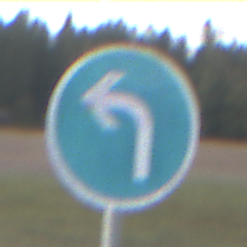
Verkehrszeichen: VorgeschriebeneFahrtrichtungLinks
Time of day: SunriseSunset
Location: Outdoor (Nature)
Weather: PartlyCloudy
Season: NotSpecified
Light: Natural